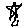
Label: star